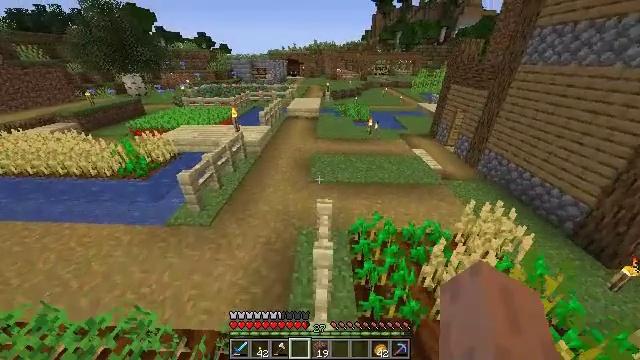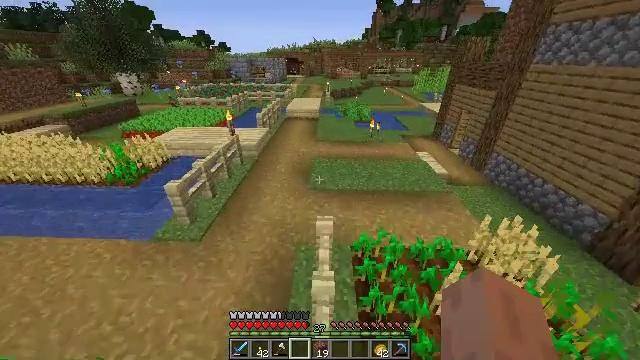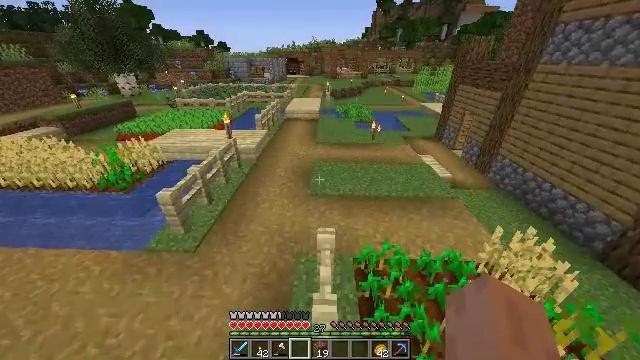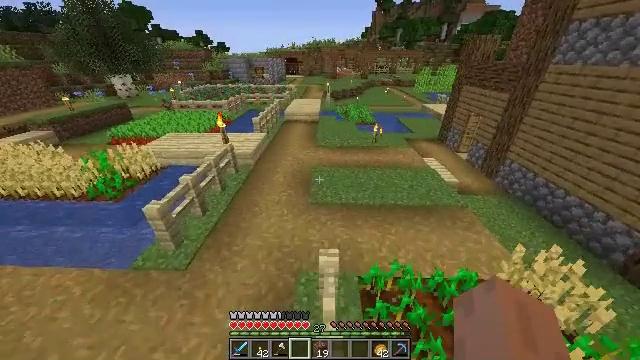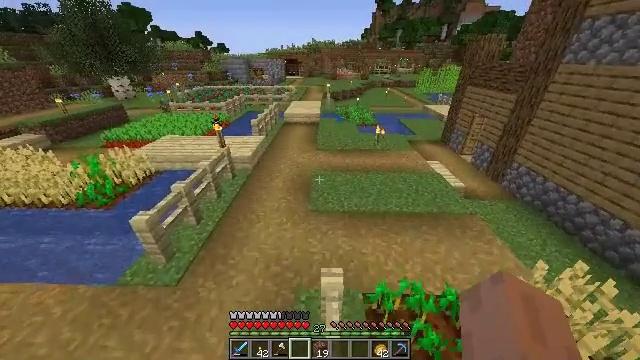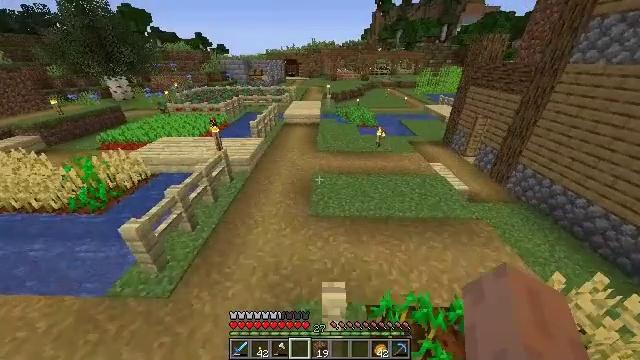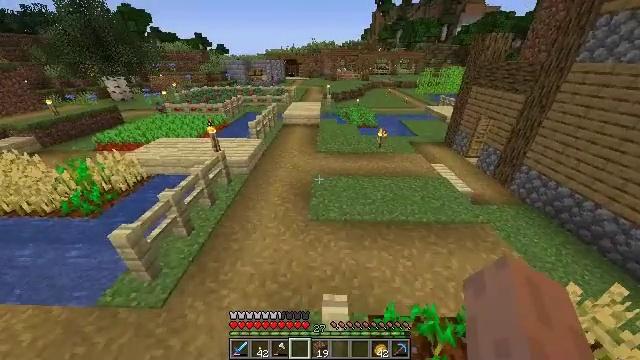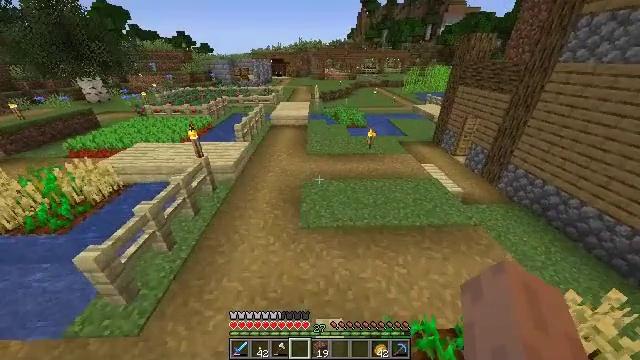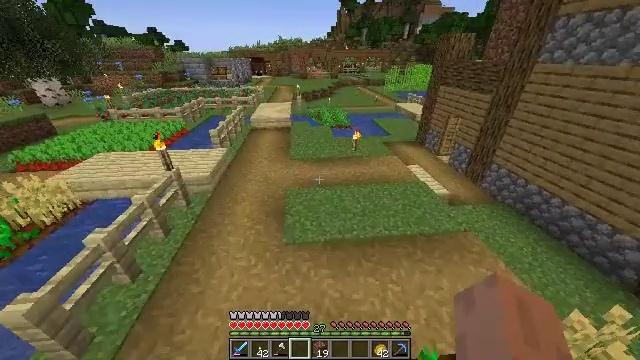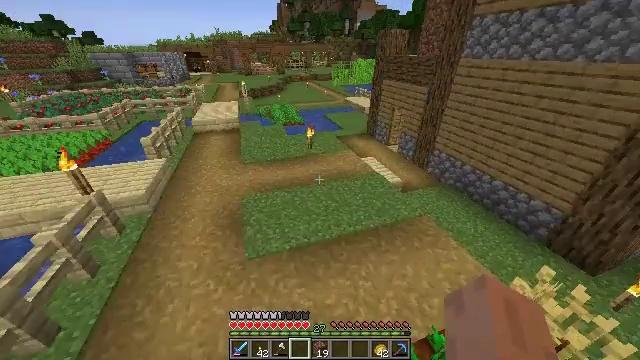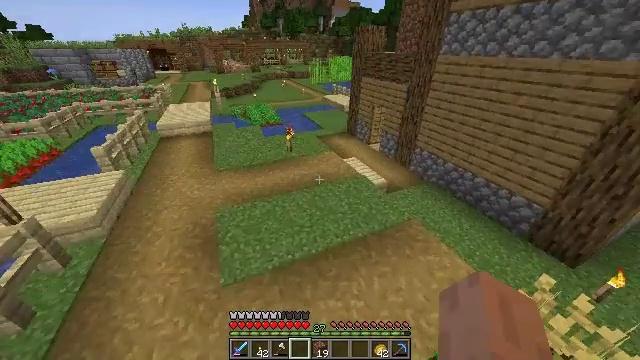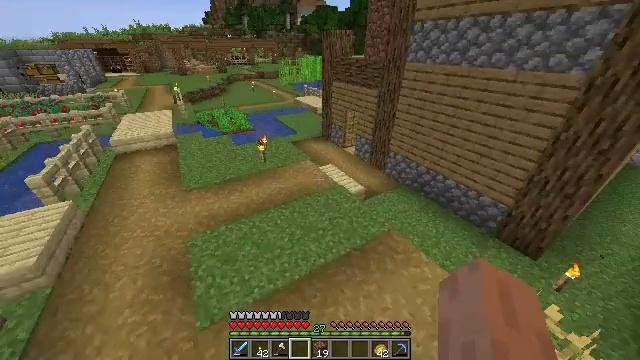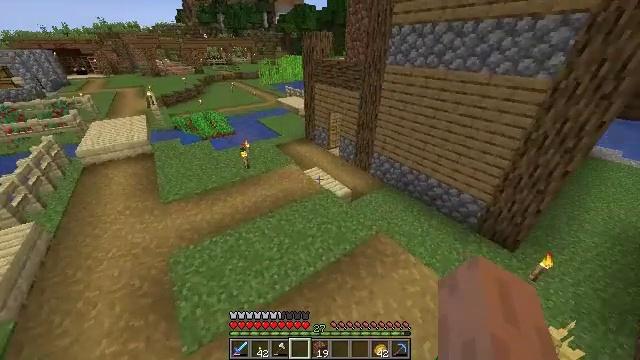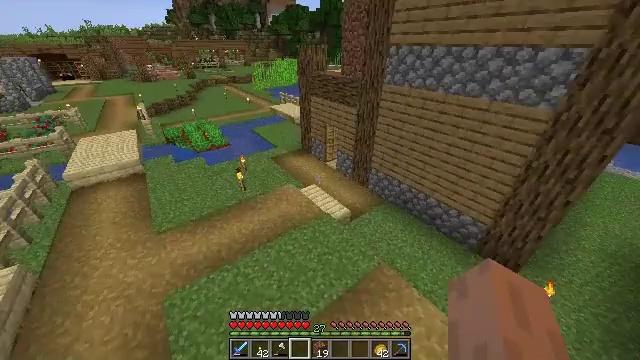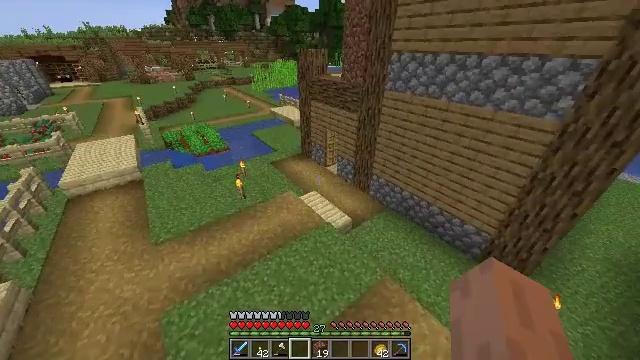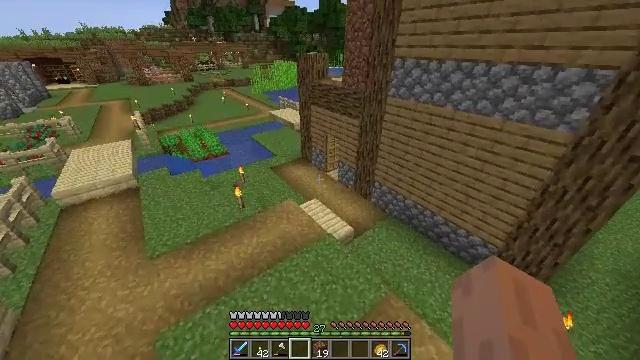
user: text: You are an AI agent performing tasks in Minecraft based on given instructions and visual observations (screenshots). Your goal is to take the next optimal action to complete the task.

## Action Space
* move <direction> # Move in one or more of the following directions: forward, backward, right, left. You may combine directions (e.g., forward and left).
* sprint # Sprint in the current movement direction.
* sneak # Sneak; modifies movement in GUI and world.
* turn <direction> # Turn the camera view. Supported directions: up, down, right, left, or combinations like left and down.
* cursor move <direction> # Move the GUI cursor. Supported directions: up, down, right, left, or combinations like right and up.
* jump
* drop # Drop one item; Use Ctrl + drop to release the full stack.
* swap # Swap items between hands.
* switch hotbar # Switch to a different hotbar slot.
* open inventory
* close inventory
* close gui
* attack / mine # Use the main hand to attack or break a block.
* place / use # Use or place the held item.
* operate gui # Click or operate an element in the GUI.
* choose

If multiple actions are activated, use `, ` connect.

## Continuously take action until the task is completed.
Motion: motion action
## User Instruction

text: Make birch stairs using birch planks.
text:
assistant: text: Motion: move forward
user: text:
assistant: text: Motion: move forward
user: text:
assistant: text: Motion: move forward
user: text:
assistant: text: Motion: move forward
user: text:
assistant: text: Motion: move forward
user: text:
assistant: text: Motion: move forward
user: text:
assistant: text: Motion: move forward, turn right
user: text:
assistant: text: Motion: move forward, turn right
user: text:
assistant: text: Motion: move forward, turn right and down
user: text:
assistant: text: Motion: move forward, turn right
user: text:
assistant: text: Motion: move forward, turn right, jump
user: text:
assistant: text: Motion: move forward, turn right, jump
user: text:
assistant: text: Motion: move forward, turn right, jump
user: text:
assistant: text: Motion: move forward, jump
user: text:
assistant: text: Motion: move forward, jump
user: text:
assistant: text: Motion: move forward, jump
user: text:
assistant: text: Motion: move forward, jump
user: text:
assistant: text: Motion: move forward, jump
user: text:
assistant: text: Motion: move forward, jump
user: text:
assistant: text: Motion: move forward, open inventory
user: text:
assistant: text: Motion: move forward, open inventory
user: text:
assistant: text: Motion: open inventory
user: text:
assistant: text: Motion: open inventory
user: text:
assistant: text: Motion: open inventory
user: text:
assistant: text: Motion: no_op
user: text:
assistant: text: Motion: no_op
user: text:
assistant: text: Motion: no_op
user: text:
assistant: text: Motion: no_op
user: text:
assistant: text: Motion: no_op
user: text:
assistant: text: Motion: no_op